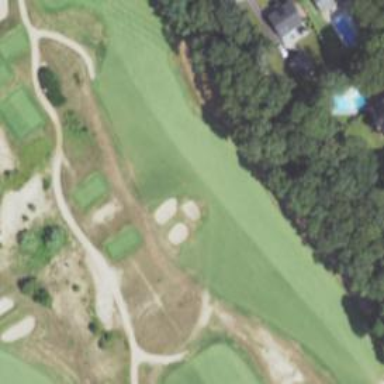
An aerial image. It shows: Golf hole.